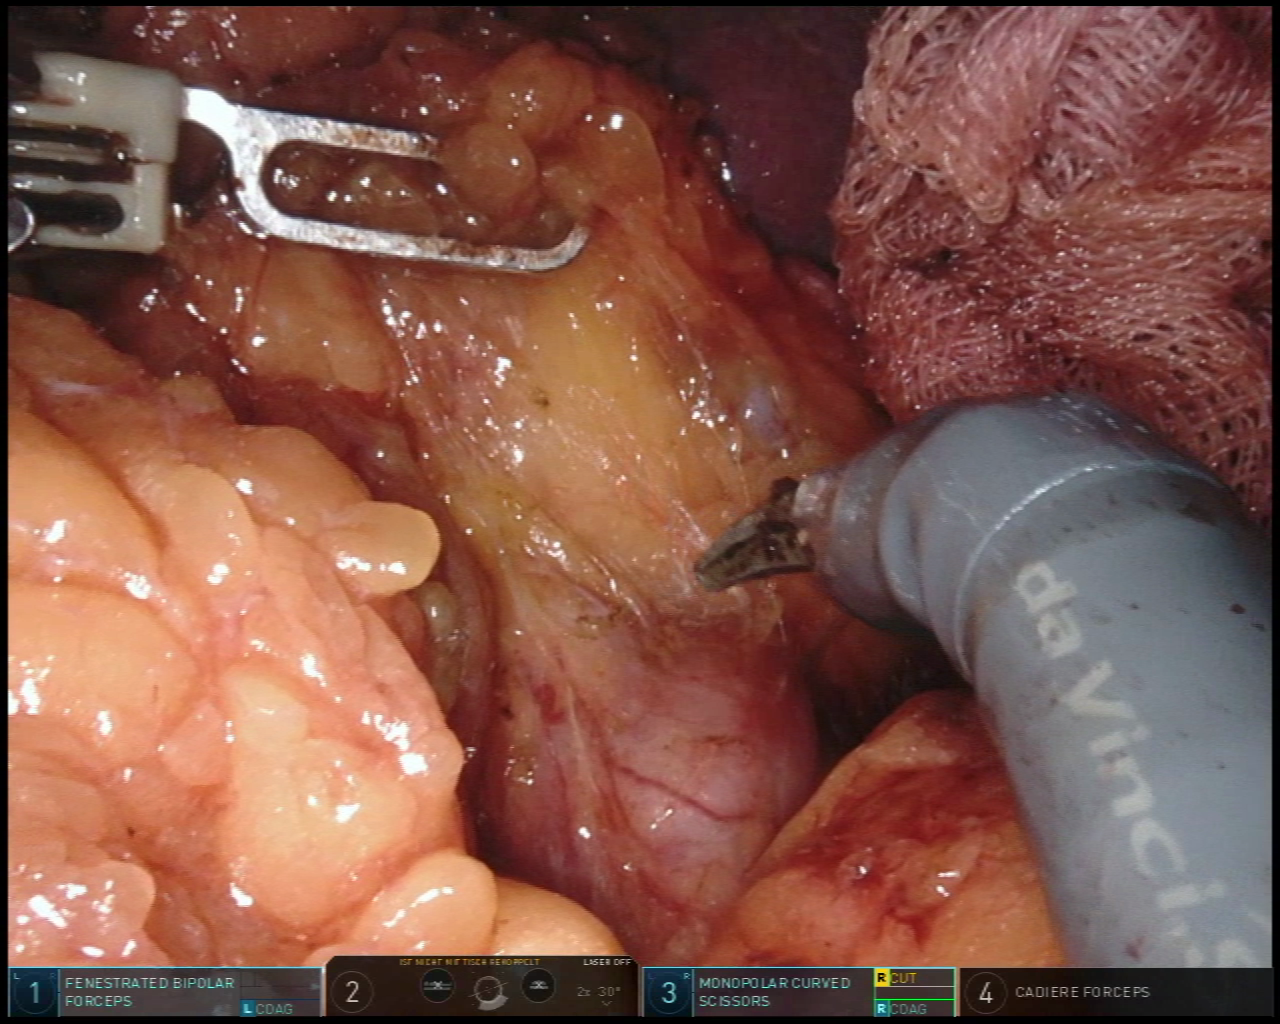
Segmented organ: stomach
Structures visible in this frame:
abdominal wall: no
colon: no
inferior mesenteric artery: no
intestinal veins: no
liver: no
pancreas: no
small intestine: no
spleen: yes
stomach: yes
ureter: no
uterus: no
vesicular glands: no